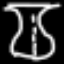
Label: hourglass